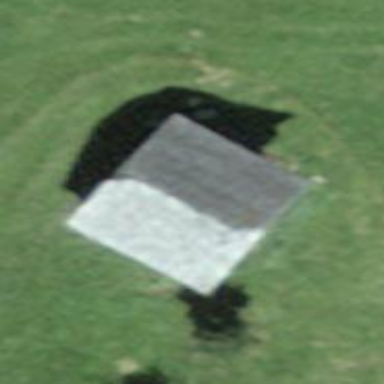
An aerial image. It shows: Barn.